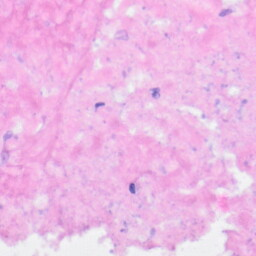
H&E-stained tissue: Kidney